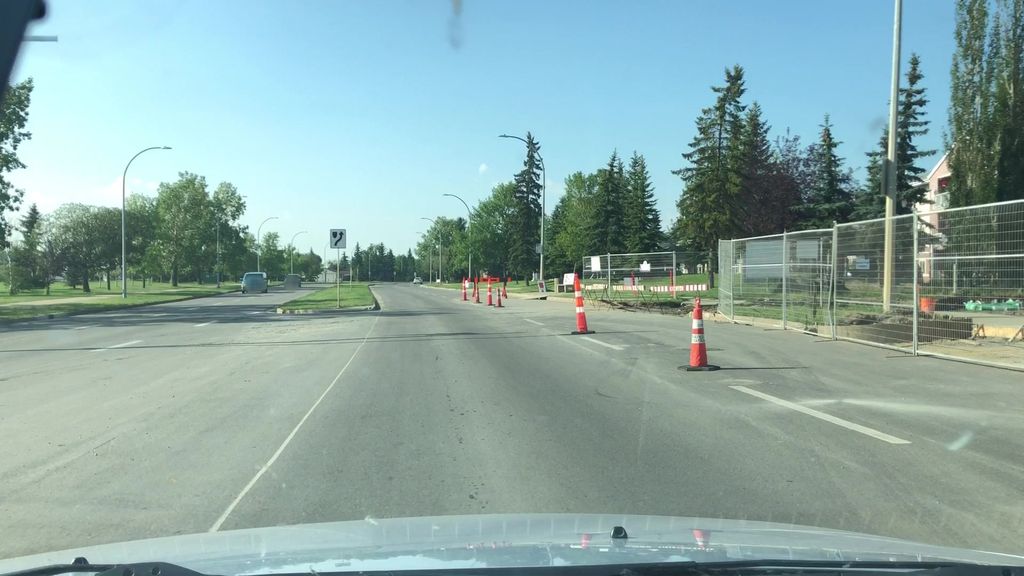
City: edmonton